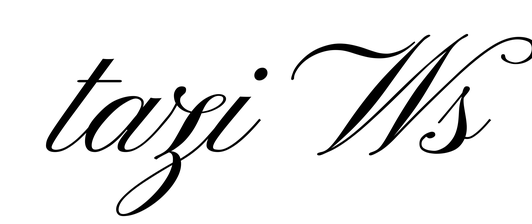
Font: PinyonScript-Regular